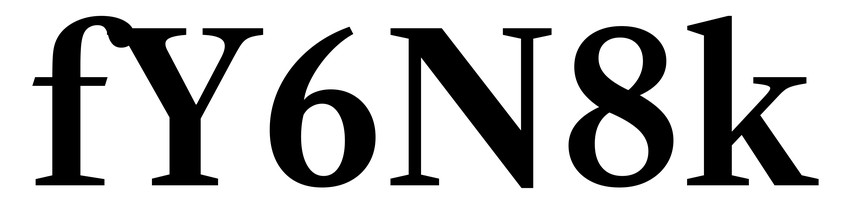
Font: LibreCaslonText_SemiBold